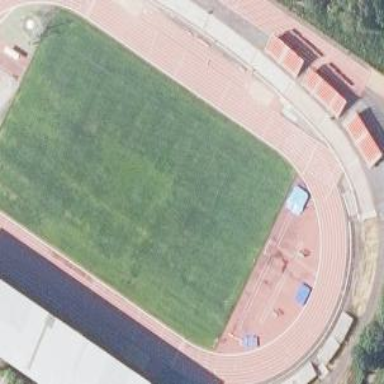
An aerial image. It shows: Athletics sport event.